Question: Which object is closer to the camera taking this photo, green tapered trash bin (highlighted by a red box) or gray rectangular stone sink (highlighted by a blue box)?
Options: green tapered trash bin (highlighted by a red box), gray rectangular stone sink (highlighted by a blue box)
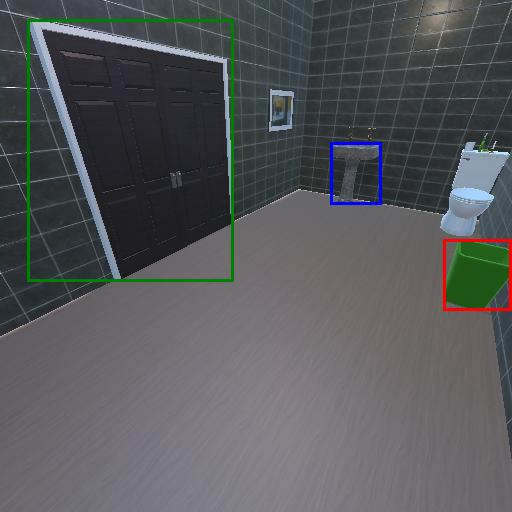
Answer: green tapered trash bin (highlighted by a red box)